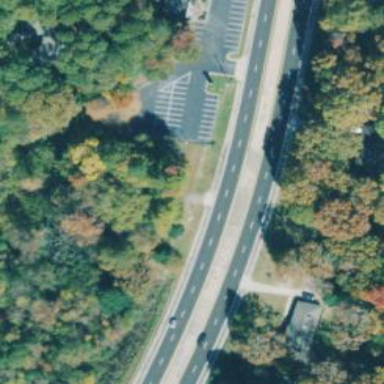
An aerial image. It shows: Trunk highway.